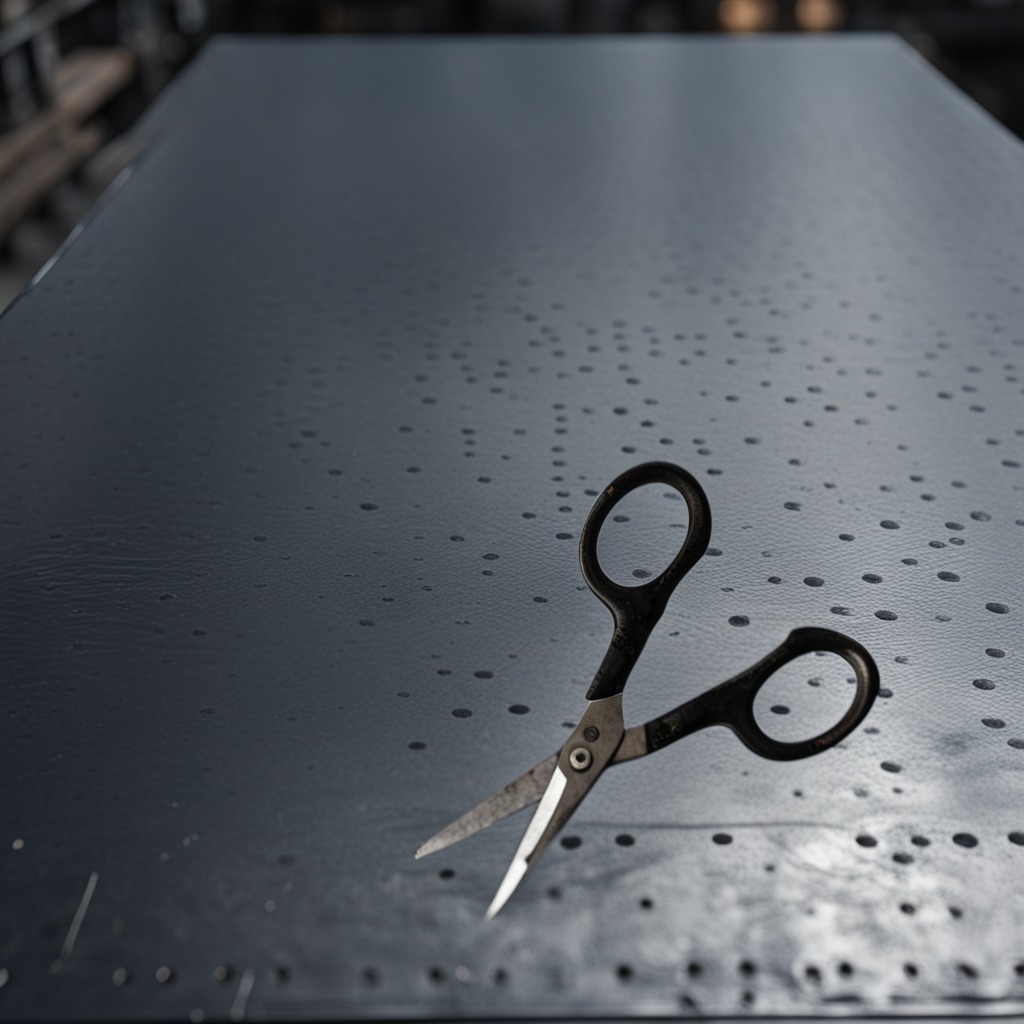
A scissor lies on the cold steel table in a mining workshop.